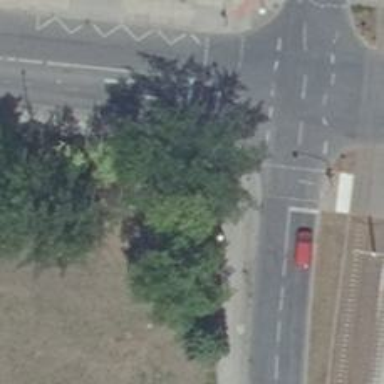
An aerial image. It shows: Traffic signal crossing.